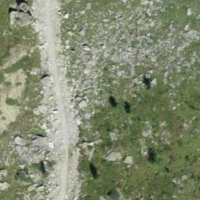
EUNIS habitat code: 23
Species observed at this site:
Fringilla coelebs